Question: I'm developing php site using codeigniter and I need to display HTML text inside an image from a database. The text value will change between profiles. This is the image:

"$40" is the dynamic text. How should I proceed? Here is the HTML:
'''
<button class="btn btn-danger" id="buy-btn"
data-toggle="modal"
data-target=".package-buy-modal">BOOK NOW</button>
<img id="price-tag"
src="<?php echo base_url()?>assets_profile/img/price.png">
'''
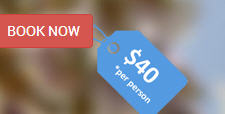
Answer: Use:
'''
<span id="price-tag-value"> 40$ </span>
<img id="price-tag" src="<?php echo base_url()?>assets_profile/img/price.png"/>
'''
CSS
'''
#price-tag-value{
-o-transform: rotate(32deg); //change the deg value accordingly
-moz-transform: rotate(32deg);
-webkit-transform: rotate(32deg);
}
'''